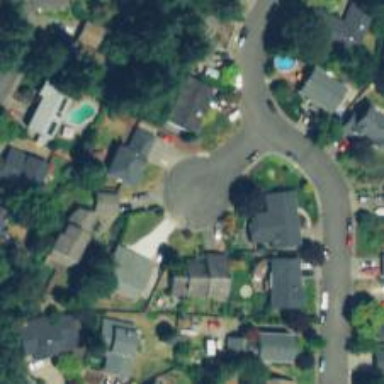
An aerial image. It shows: Residential road with sidewalk on the left.